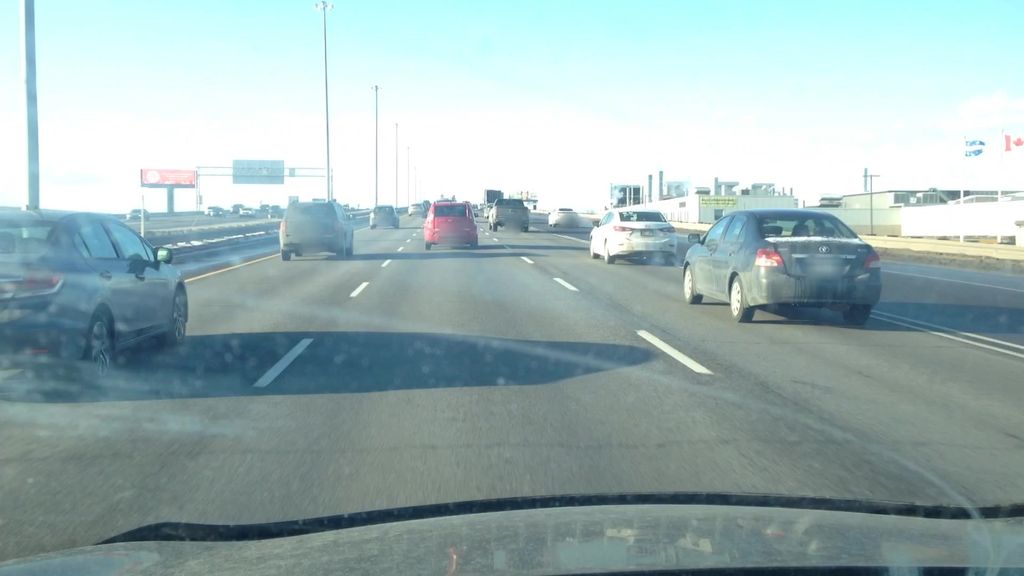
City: montreal